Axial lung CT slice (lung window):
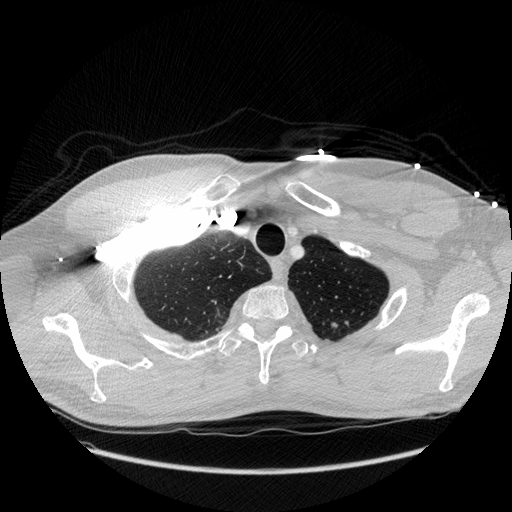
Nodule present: yes
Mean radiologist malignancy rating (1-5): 2